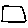
Label: square